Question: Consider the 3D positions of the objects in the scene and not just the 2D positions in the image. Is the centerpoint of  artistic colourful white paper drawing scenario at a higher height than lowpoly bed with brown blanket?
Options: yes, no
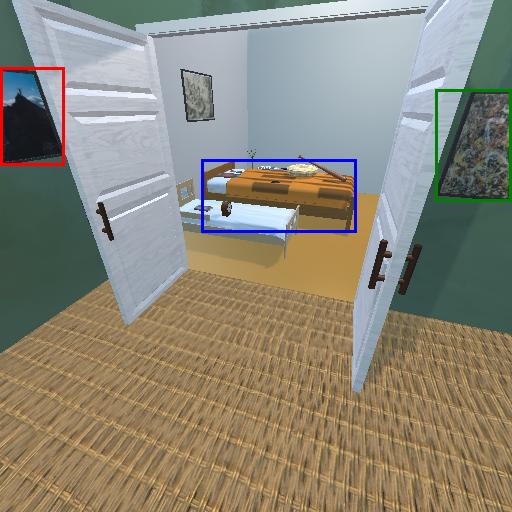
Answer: yes